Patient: sex M, age 57
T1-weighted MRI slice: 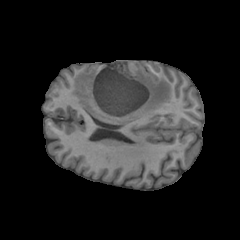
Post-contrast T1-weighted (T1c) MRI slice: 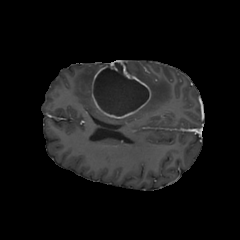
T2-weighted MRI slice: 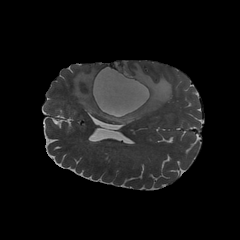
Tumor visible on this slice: yes
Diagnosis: Glioblastoma, IDH-wildtype
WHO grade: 4